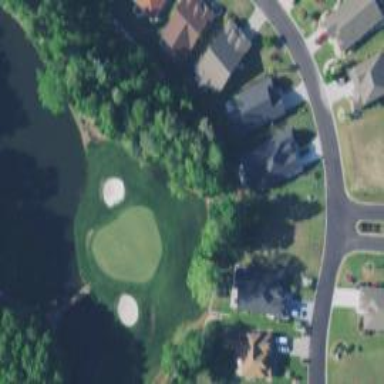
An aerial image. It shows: Golf hole.